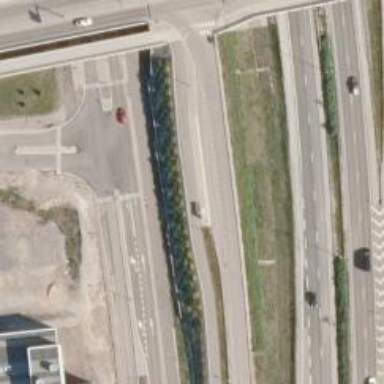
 classified as tertiary in terms of functionality."